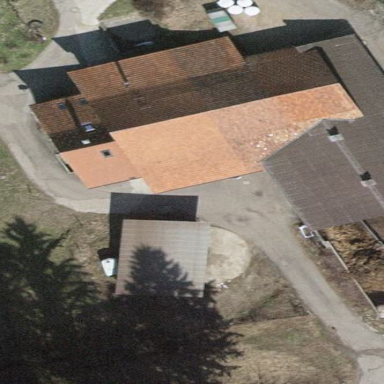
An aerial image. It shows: Farmyard area.